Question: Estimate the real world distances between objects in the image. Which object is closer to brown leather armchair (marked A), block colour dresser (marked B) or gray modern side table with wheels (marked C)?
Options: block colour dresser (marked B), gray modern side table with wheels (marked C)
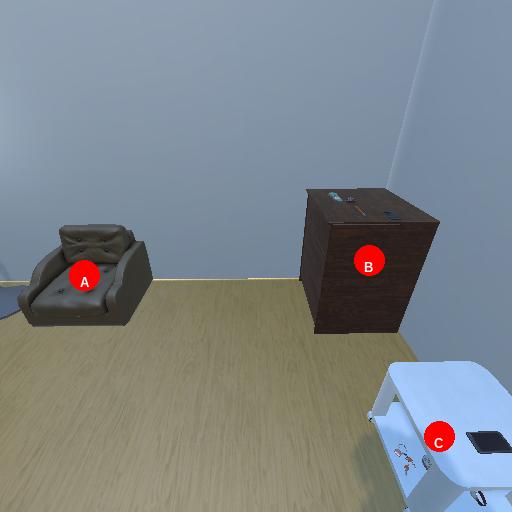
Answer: block colour dresser (marked B)